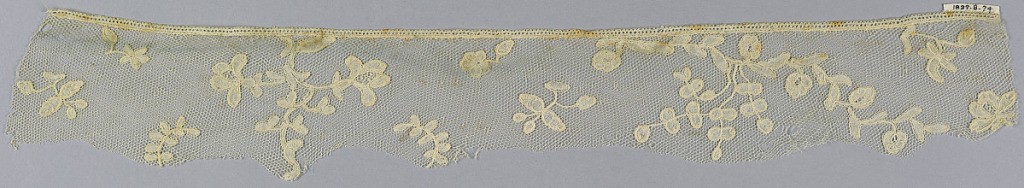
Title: Fragment
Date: late 18th century
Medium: linen Technique: bobbin lace (Brussels-style)
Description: Fragment has delicate small-scale diagonal flowering branches with small sprays scattered over vrai droschel ground.